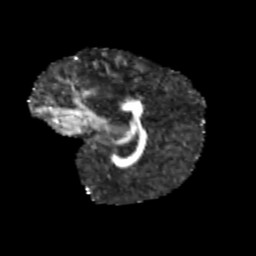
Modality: FA
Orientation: sagittal
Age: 11
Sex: female
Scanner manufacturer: siemens
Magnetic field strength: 3 T
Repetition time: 3.8 s
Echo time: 0.07 s